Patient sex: M
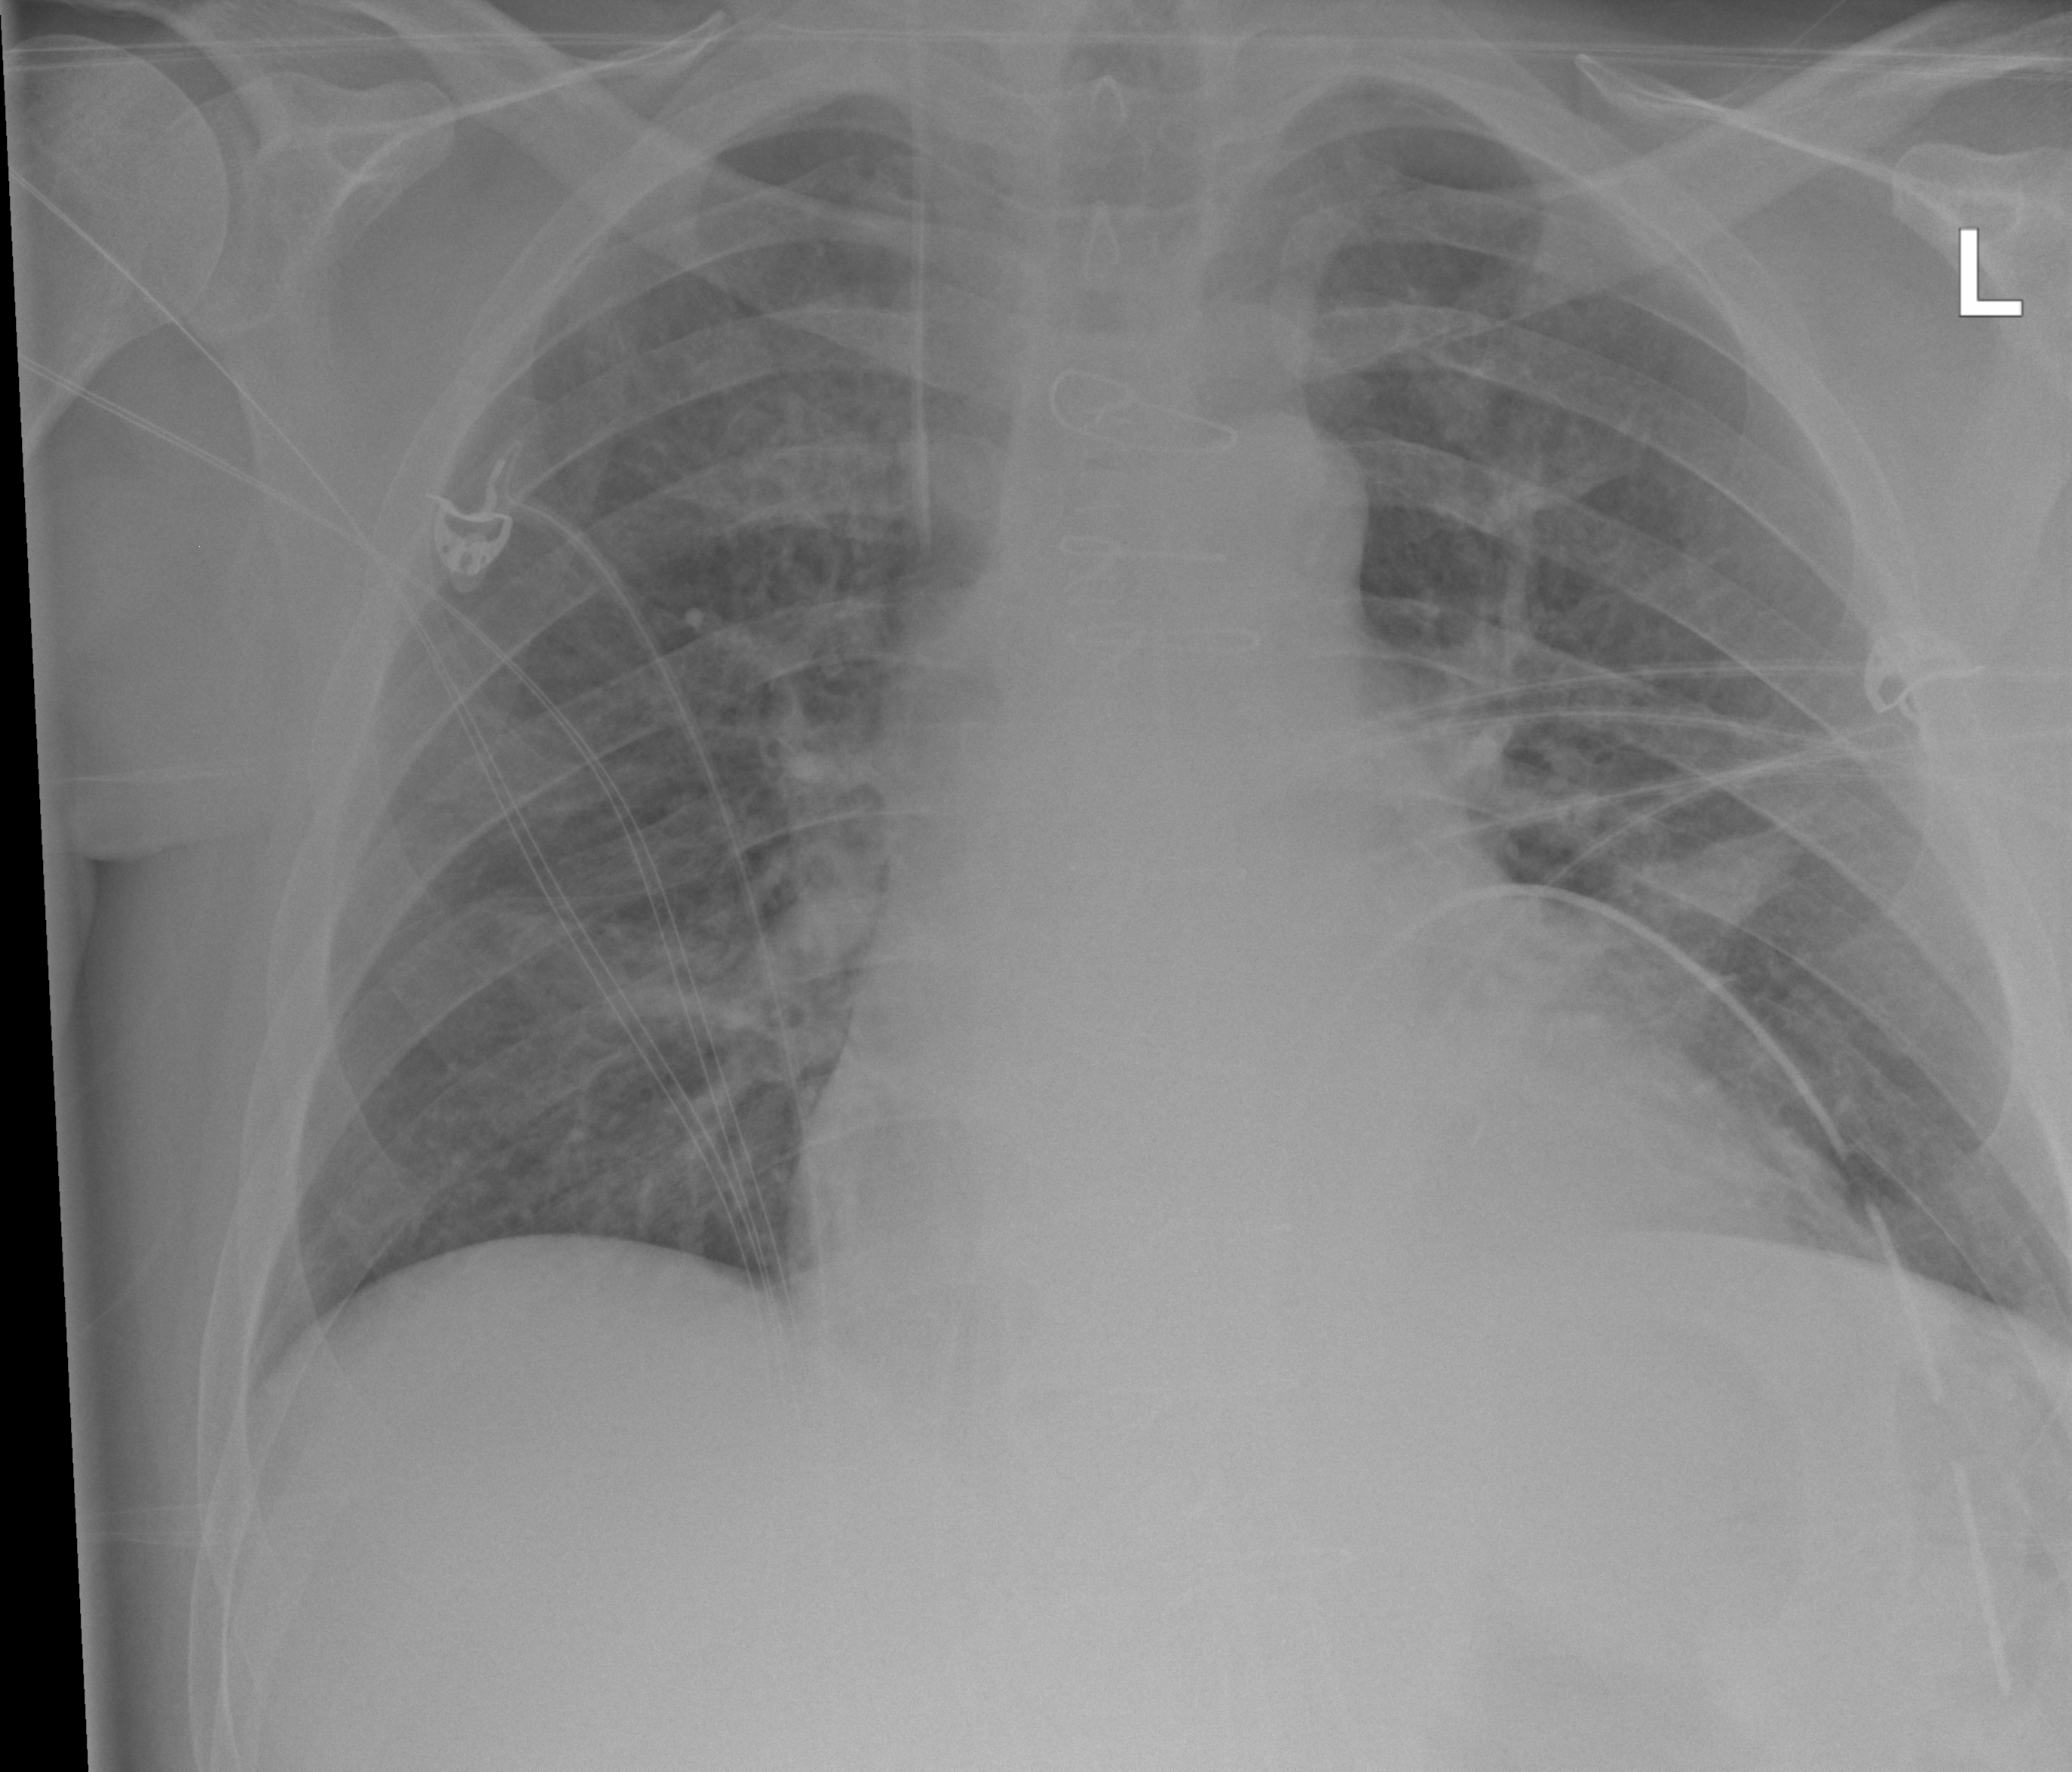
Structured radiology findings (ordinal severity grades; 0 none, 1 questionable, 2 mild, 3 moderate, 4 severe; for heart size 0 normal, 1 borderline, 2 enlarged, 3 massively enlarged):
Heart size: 2
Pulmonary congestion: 0
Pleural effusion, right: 0
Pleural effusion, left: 0
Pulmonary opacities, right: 0
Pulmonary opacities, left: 0
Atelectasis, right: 0
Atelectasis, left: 2